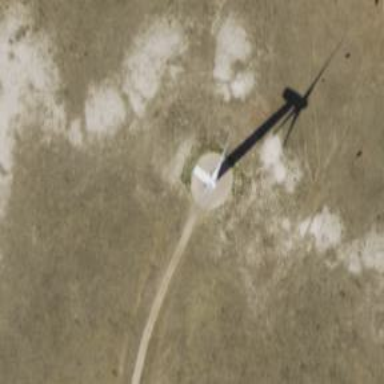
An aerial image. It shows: Wind power generator utilizing wind turbines.